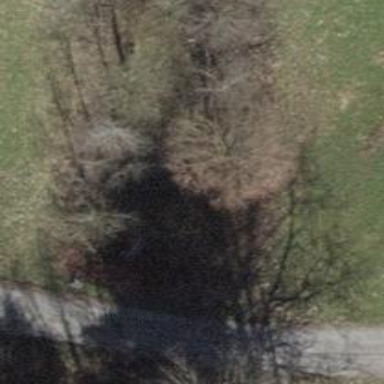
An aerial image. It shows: Culvert tunnel.